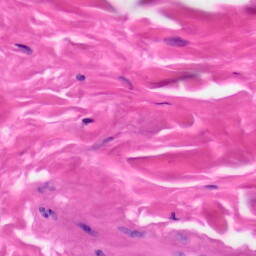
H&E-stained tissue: Skin